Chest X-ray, PA view. Patient: 30 years old, sex F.
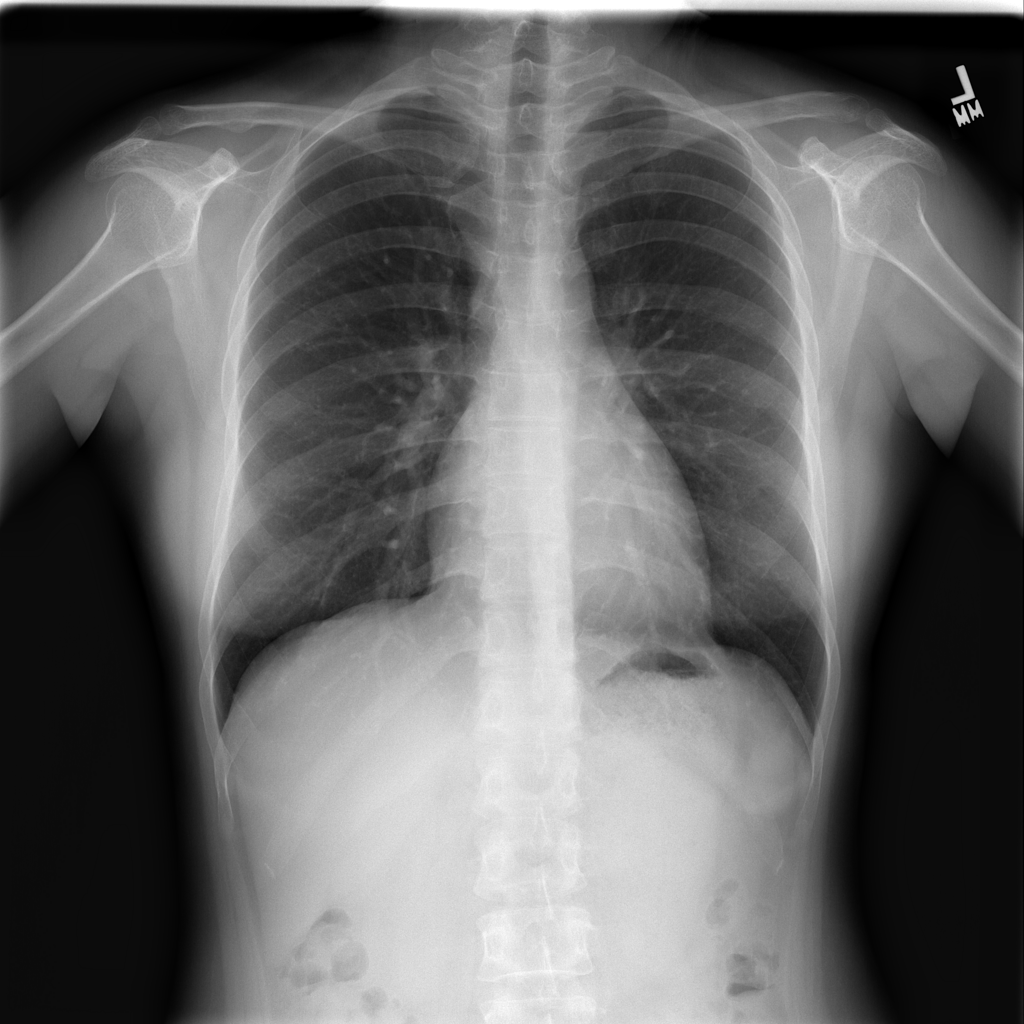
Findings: No Finding